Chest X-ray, AP view. Patient: 23 years old, sex M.
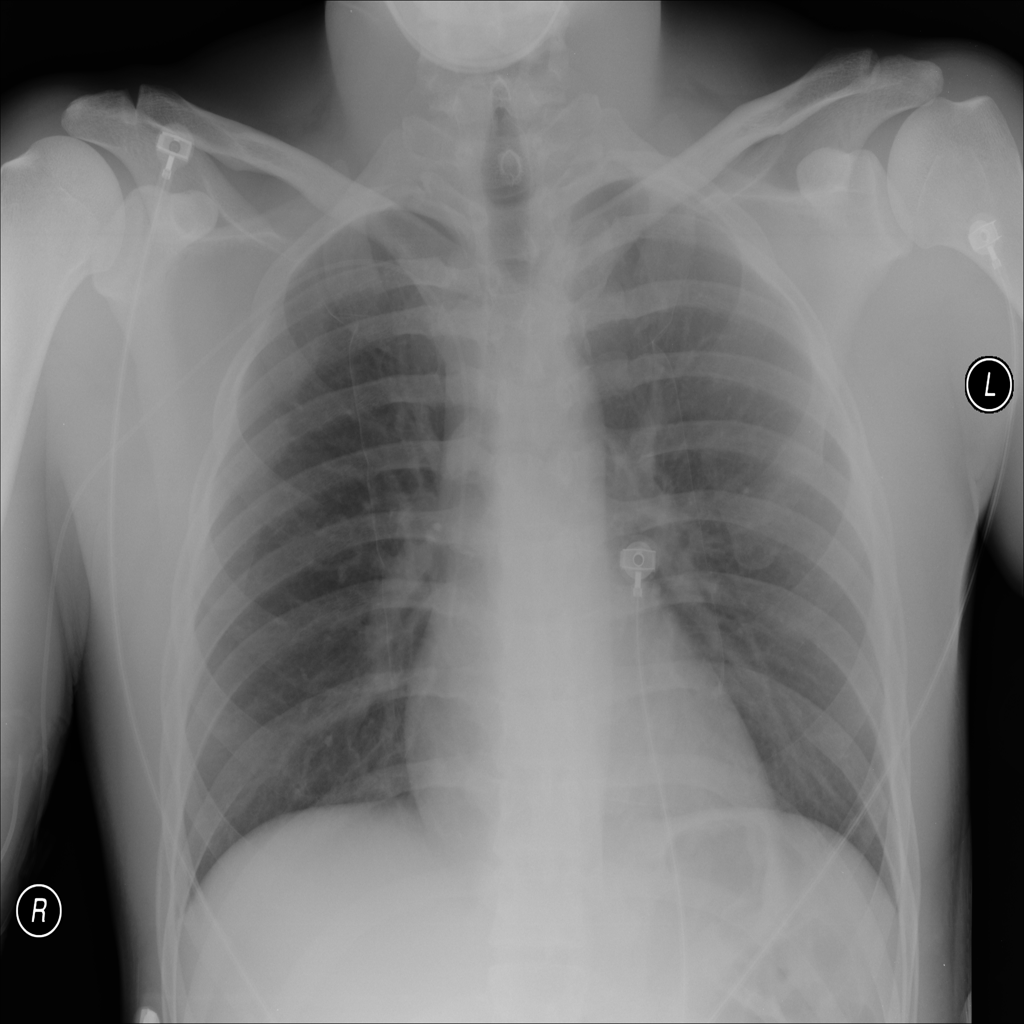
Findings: No Finding